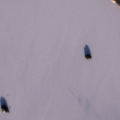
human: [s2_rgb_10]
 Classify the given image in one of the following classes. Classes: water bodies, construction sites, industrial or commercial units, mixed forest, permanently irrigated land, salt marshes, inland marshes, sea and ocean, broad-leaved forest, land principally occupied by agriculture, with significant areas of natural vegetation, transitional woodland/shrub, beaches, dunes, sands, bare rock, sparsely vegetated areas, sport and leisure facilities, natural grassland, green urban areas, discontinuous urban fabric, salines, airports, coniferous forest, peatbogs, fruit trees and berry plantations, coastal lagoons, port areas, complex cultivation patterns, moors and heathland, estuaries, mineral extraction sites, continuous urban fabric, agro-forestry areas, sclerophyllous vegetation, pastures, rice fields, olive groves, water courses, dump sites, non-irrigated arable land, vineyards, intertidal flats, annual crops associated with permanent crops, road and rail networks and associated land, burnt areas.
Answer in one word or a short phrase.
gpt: coniferous forest, water bodies